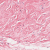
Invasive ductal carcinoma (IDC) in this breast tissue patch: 0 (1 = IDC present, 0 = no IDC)